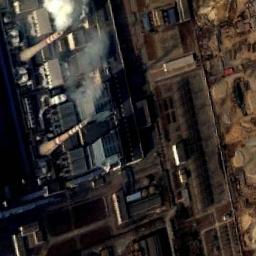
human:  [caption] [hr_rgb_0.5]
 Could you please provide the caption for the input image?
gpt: There are many buildings next to the thermal power station .

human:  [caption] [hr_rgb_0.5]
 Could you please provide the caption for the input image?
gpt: There are many machines and equipment in the thermal power station, pipelines, and two smoke stacks .

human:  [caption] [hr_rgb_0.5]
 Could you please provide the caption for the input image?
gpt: The thermal power station is next to some buildings with white mist above .

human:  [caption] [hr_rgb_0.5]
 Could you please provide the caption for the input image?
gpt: There is a row of white buildings next to the thermal power station .

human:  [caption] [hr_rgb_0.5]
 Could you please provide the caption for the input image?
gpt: There are many buildings and several chimneys on the thermal power station .